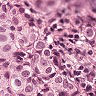
Metastatic tissue present: yes